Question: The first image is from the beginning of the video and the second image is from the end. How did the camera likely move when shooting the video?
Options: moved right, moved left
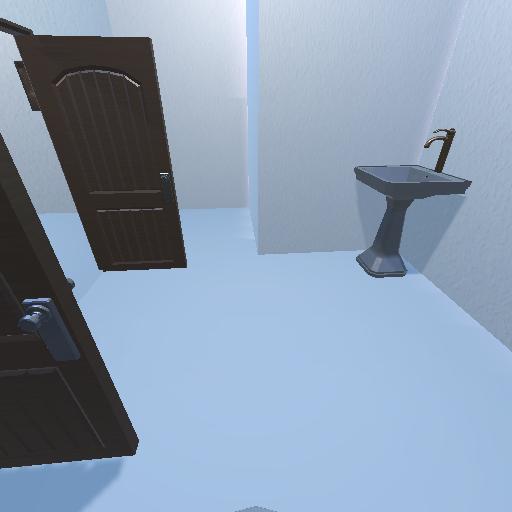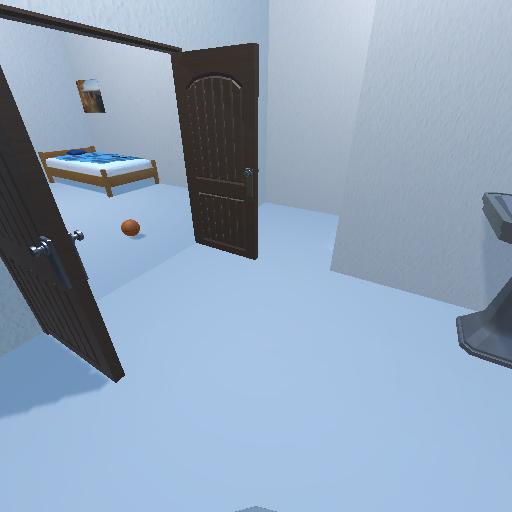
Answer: moved right